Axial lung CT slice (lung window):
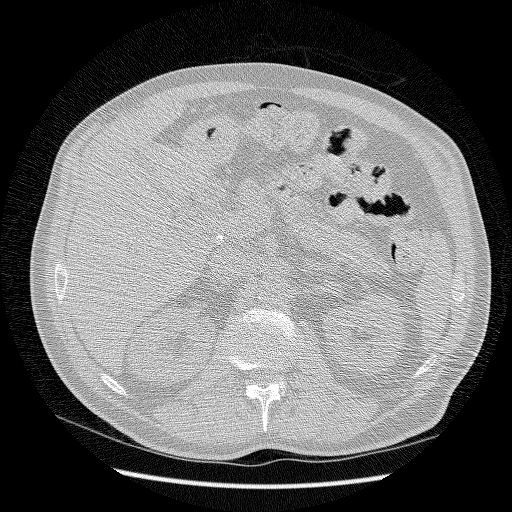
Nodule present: no